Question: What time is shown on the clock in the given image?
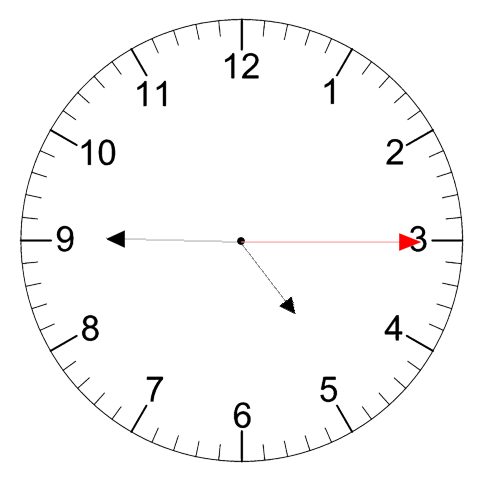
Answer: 04:45:15